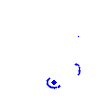
Particle: electron